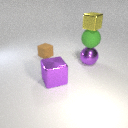
small yellow metal cube above large purple metal sphere